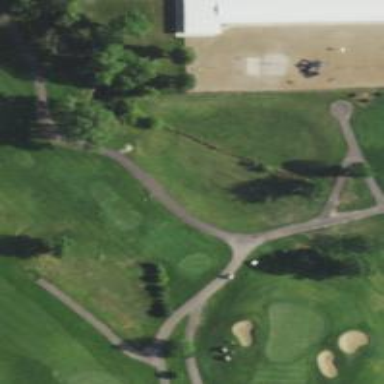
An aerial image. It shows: Service road with high-quality grade1 tracktype. It resembles golf cart path.